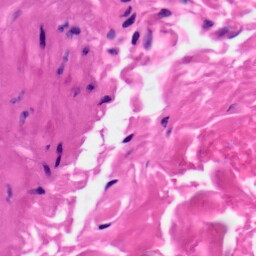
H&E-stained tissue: Skin